Question: I'm trying to implement a wireframe which displays quads instead of tris using this code
'''
var geo = new THREE.EdgesGeometry( _this.geometry ); // or WireframeGeometry
var mat = new THREE.LineBasicMaterial( { color: 0xffffff, linewidth: 2 } );
var wireframe = new THREE.LineSegments( geo, mat );
_this.scene.add( wireframe );
'''
This produces the following when the model is rendered

As you can see from the image it is not displaying all of the edges, and is still displaying some tris. I need it to be similar to how Maya displays wireframes.
I have read that ThreeJS no longer supports Face4 which is why it always displays tris instead of quads, but i was wondering if there was a way around this? I have also seen some mention of using a pixel shader to display only the edges of a mesh but i havnt been able to understand/get that working.
I would love some assistance on this one, either using existing threejs functionality, or by using a pixel shader somehow.
This is the model source (<URL>
Cheers
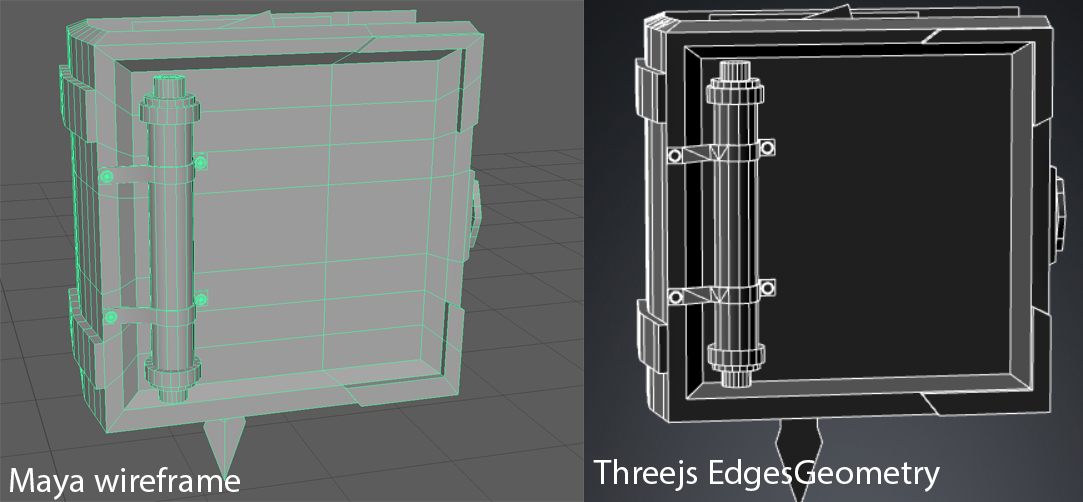
Answer: Answering this for anyone who stumbles upon this issue in the future.
Following on from a comment made by WestLangley, i have modified the code within WireframeGeometry.js to ignore rendering the interior diagonals that are present when rendering a wireframe, which gives the appearance of quad faces. Which is more familiar to 3d artists.
<URL>
This is the change I've made to the bottom of WireframeGeometry.js. This is admittedly a pretty hacky fix. The alternative would be to compute the lines you want to display before threejs performs triangulation. You could store the pre triangluated faces in a separate buffer.
'''
// non-indexed BufferGeometry
position = geometry.attributes.position;
var _i = 0;
for ( i = 0, l = ( position.count / 3 ); i < l; i ++ ) {
for ( j = 0; j < 3; j ++ )
// three edges per triangle, an edge is represented as (index1, index2)
// e.g. the first triangle has the following edges: (0,1),(1,2),(2,0)
// Added a simple check here to only push the vertices that are not diagonal lines
if(!(j == 2 && _i == 1) || !(j == 1 && _i == 0)){
index1 = 3 * i + j;
vertex.fromBufferAttribute(position, index1);
vertices.push(vertex.x, vertex.y, vertex.z);
index2 = 3 * i + ( ( j + 1 ) % 3 );
vertex.fromBufferAttribute(position, index2);
vertices.push(vertex.x, vertex.y, vertex.z);
}
}
_i++;
if(_i == 2){
_i = 0
}
}
'''